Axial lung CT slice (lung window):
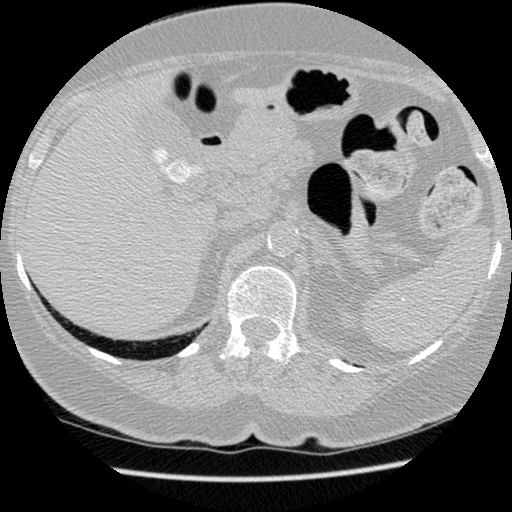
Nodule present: no